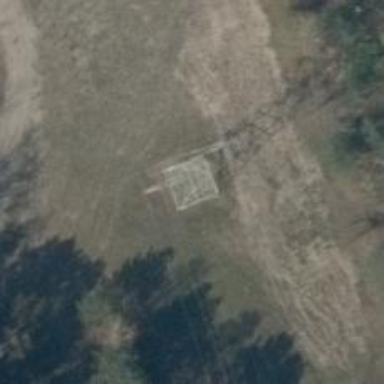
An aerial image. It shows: Power tower.